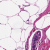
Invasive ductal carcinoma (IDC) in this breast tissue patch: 0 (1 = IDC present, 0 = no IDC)